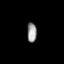
Tissue: lung
Cell type: Others
Senescence score: 0.1992
Nuclear area (px): 187
Mean DAPI intensity: 149.658